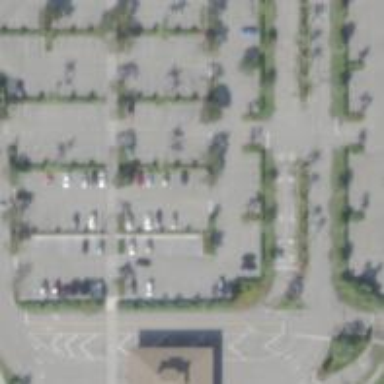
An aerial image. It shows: Parking space.